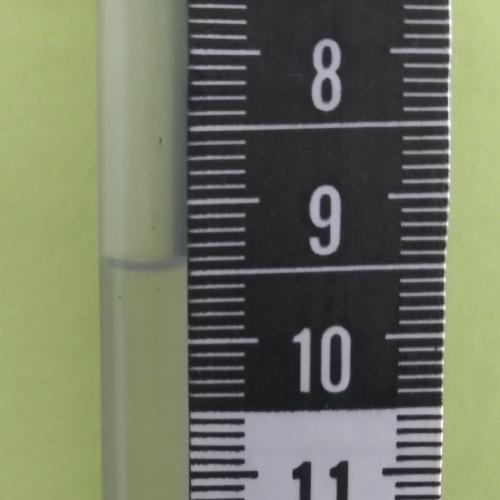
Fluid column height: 9.4 cm